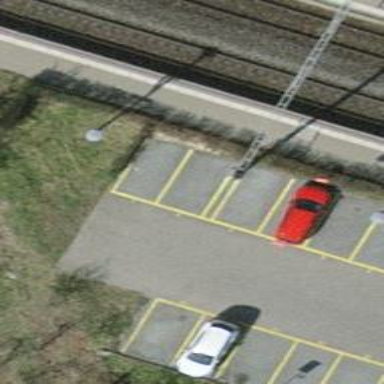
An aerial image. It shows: Car sharing facility.